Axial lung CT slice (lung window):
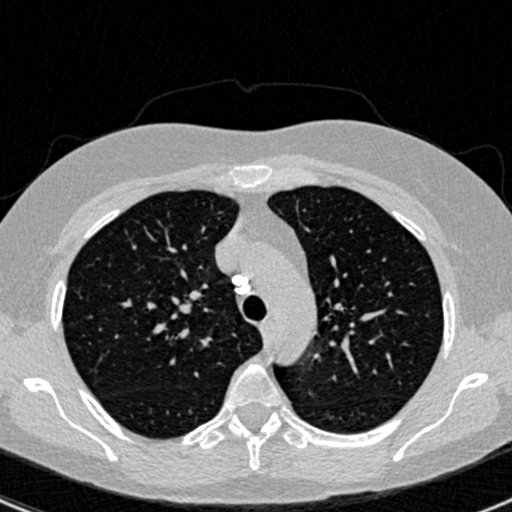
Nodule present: no